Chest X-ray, AP view. Patient: 38 years old, sex F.
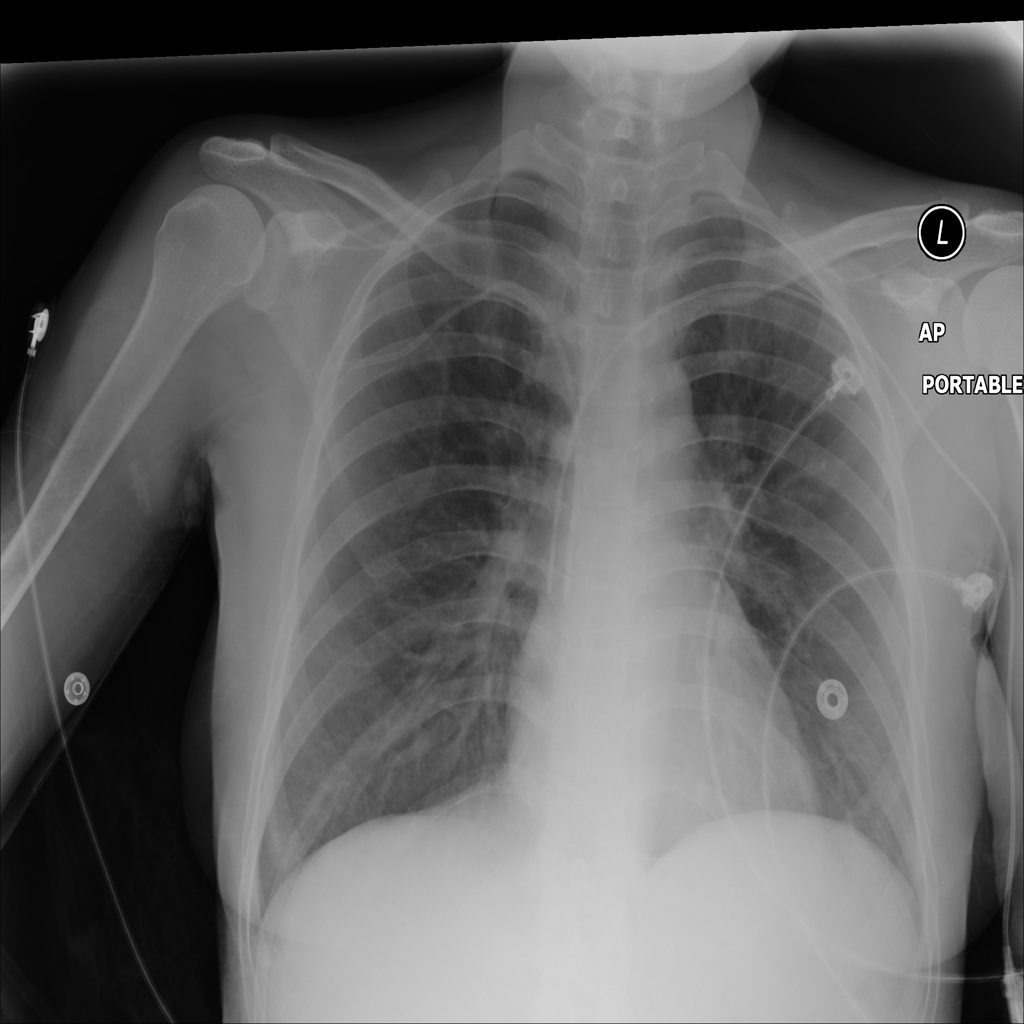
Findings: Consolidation